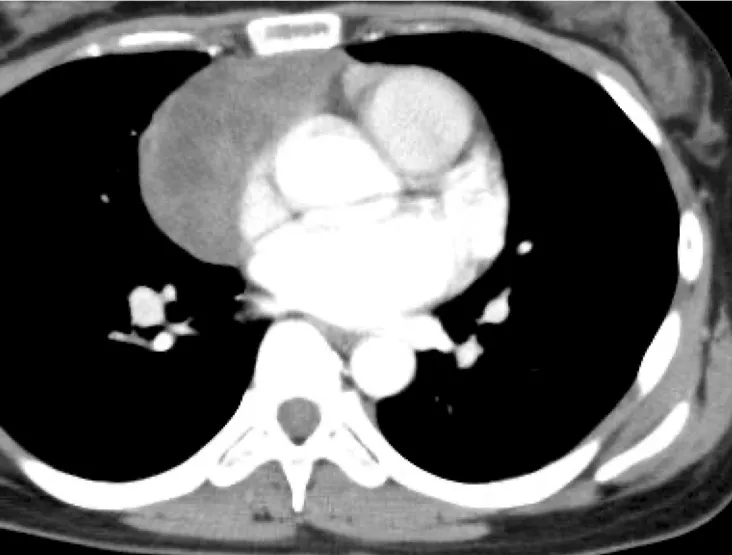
Chest CT image on initial presentation (10 years before the onset of Budd-Chiari syndrome) showing an anterior mediastinal tumor mass with a low-density area. The pathological diagnosis was invasive thymoma (type B2). She underwent systemic chemotherapy (CAMP therapy) followed by total thymectomy at that time. CT, computed tomography.
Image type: radiology (ct)